Interaction volume radius: 10 \u00c5
Interaction volume height: 35 \u00c5
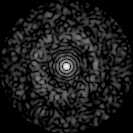
Disorder parameter: 0.8307